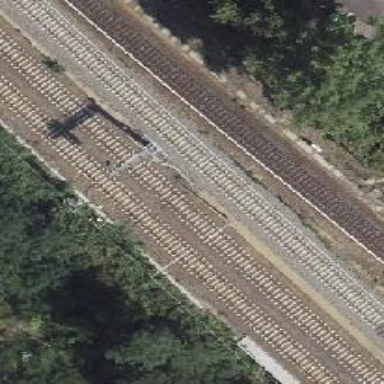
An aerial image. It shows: Railway with electrified contact lines.